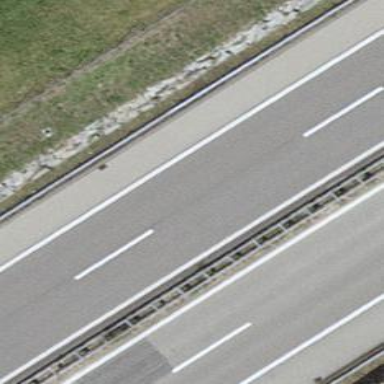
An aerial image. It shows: Asphalt motorway.